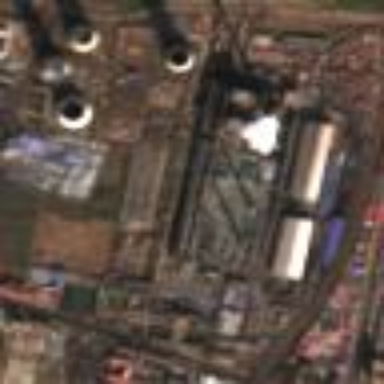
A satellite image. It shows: Industrial area with coal-powered plant.